Question: I can't seem to figure out as to why my div/table column lines would appear broken if the body of the table was scrolled left and right. Their also appears to be some over run to the right of my html data table, how can I remedy these two problems. I've attached a pic of the problem:

Here is the fiddle - <URL>
Here is the HTML markup:
'''
<!DOCTYPE html>
<html>
<head>
<style type="text/css">
#data_container {
border: 1px solid blue;
width: 100%;
}
#data_wrapper {
width: 100%;
border-right:0px;
height: 150px;
overflow-x: scroll;
}
#data_headers, #data_body {
width: 100%;
padding: 0px;
border-spacing: 0px;
table-layout: fixed;
}
#data_headers {
}
#data_body {
}
#data_headers td, #data_body td {
border-right: 1px solid green;
width: 150px;
}
#data_headers td {
border-bottom: 1px solid black;
}
</style>
</head>
<body>
<div id="data_container">
<table id="data_headers">
<tr>
<td>Header1</td>
<td>Header2</td>
<td>Header3</td>
<td>Header4</td>
<td>Header5</td>
<td>Header6</td>
<td>Header7</td>
<td>Header8</td>
<td>Header9</td>
<td>Header10</td>
</tr>
</table>
<div id="data_wrapper">
<table id="data_body">
<tr>
<td>Some content</td>
<td>Some content</td>
<td>Some content</td>
<td>Some content</td>
<td>Some content</td>
<td>Some content</td>
<td>Some content</td>
<td>Some content</td>
<td>Some content</td>
<td>Some content</td>
</tr>
<tr>
<td>Some content</td>
<td>Some content</td>
<td>Some content</td>
<td>Some content</td>
<td>Some content</td>
<td>Some content</td>
<td>Some content</td>
<td>Some content</td>
<td>Some content</td>
<td>Some content</td>
</tr>
<tr>
<td>Some content</td>
<td>Some content</td>
<td>Some content</td>
<td>Some content</td>
<td>Some content</td>
<td>Some content</td>
<td>Some content</td>
<td>Some content</td>
<td>Some content</td>
<td>Some content</td>
</tr>
<tr>
<td>Some content</td>
<td>Some content</td>
<td>Some content</td>
<td>Some content</td>
<td>Some content</td>
<td>Some content</td>
<td>Some content</td>
<td>Some content</td>
<td>Some content</td>
<td>Some content</td>
</tr>
<tr>
<td>Some content</td>
<td>Some content</td>
<td>Some content</td>
<td>Some content</td>
<td>Some content</td>
<td>Some content</td>
<td>Some content</td>
<td>Some content</td>
<td>Some content</td>
<td>Some content</td>
</tr>
<tr>
<td>Some content</td>
<td>Some content</td>
<td>Some content</td>
<td>Some content</td>
<td>Some content</td>
<td>Some content</td>
<td>Some content</td>
<td>Some content</td>
<td>Some content</td>
<td>Some content</td>
</tr>
<tr>
<td>Some content</td>
<td>Some content</td>
<td>Some content</td>
<td>Some content</td>
<td>Some content</td>
<td>Some content</td>
<td>Some content</td>
<td>Some content</td>
<td>Some content</td>
<td>Some content</td>
</tr>
<tr>
<td>Some content</td>
<td>Some content</td>
<td>Some content</td>
<td>Some content</td>
<td>Some content</td>
<td>Some content</td>
<td>Some content</td>
<td>Some content</td>
<td>Some content</td>
<td>Some content</td>
</tr>
<tr>
<td>Some content</td>
<td>Some content</td>
<td>Some content</td>
<td>Some content</td>
<td>Some content</td>
<td>Some content</td>
<td>Some content</td>
<td>Some content</td>
<td>Some content</td>
<td>Some content</td>
</tr>
<tr>
<td>Some content</td>
<td>Some content</td>
<td>Some content</td>
<td>Some content</td>
<td>Some content</td>
<td>Some content</td>
<td>Some content</td>
<td>Some content</td>
<td>Some content</td>
<td>Some content</td>
</tr>
</table>
</div>
</div>
</body>
</html>
'''
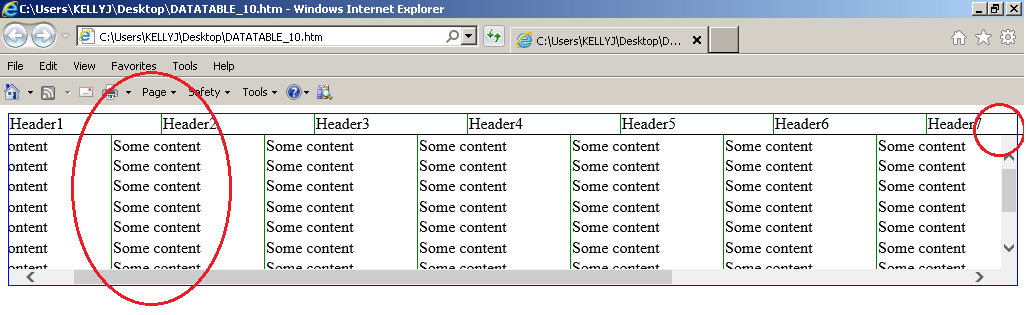
Answer: Put the overflow-x on the container. If you have the overflow-x on one of the tables then only that table will be scrolled and the other table will not be scrolling which is why you get the offset. If you put it on the container, both can be scrolled at the same time
'''
#data_container {
border: 1px solid blue;
width: 100%;
overflow-x: scroll;
}
#data_wrapper {
width: 100%;
border-right:0px;
height: 150px;
}
'''
<URL>